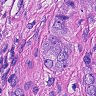
Metastatic tissue present: yes